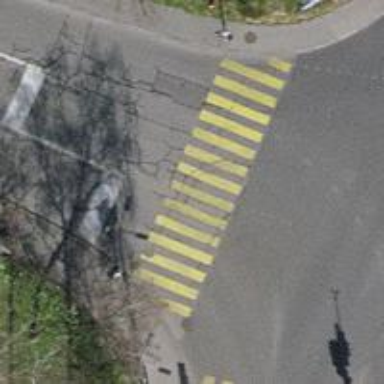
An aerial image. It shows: Crossing with traffic signals.